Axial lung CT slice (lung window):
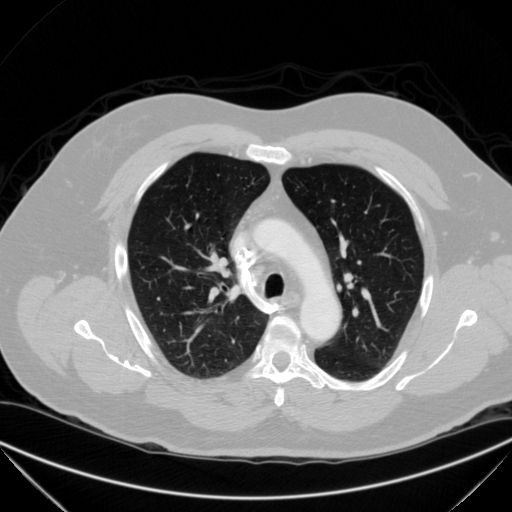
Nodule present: no